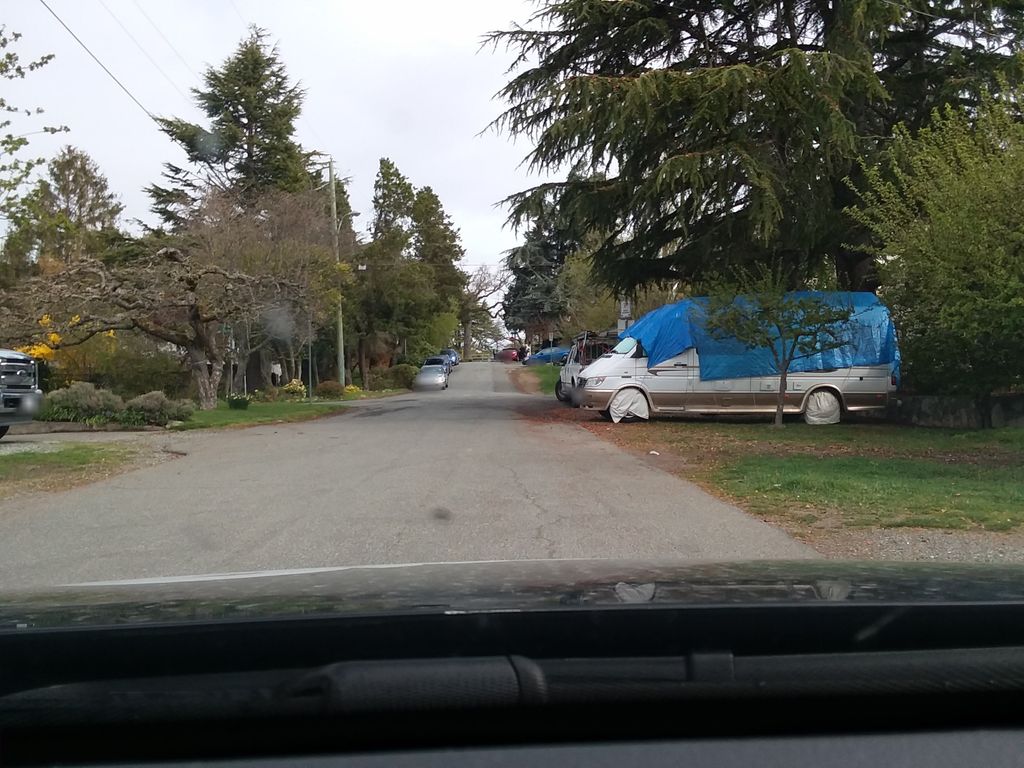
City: victoria